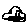
Label: car